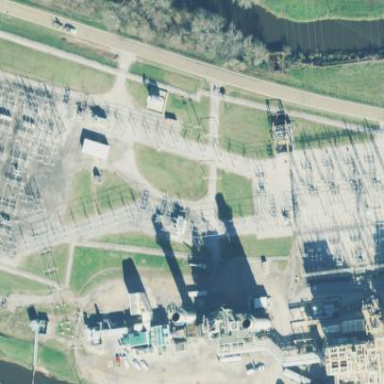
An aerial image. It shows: Fence surrounds transmission level power substation.